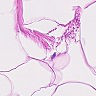
Metastatic tissue present: no